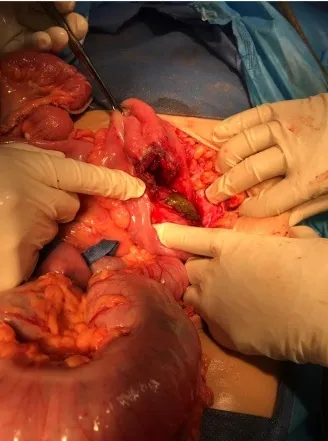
A: Bowel perforation at the cecum.
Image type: medical_photograph (other_medical_photograph)